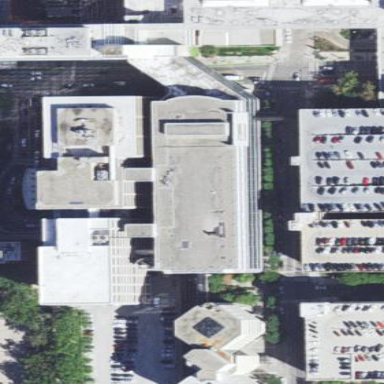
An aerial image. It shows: Hospital building.